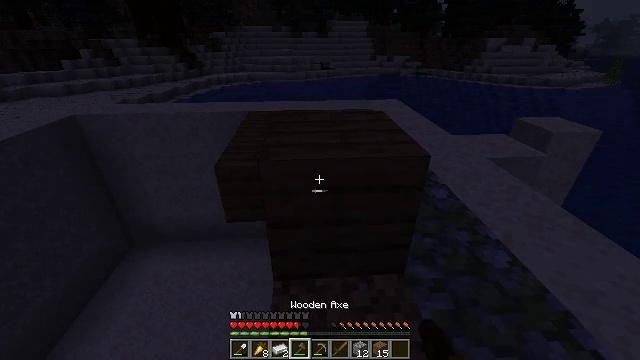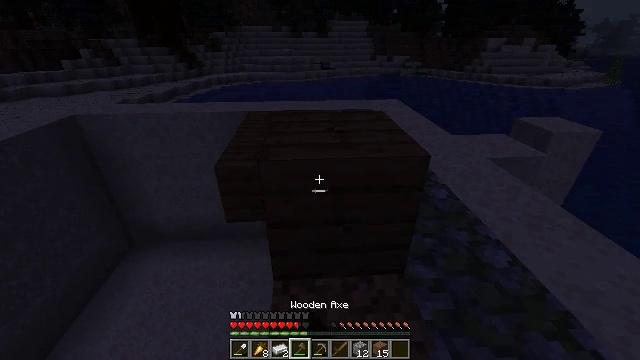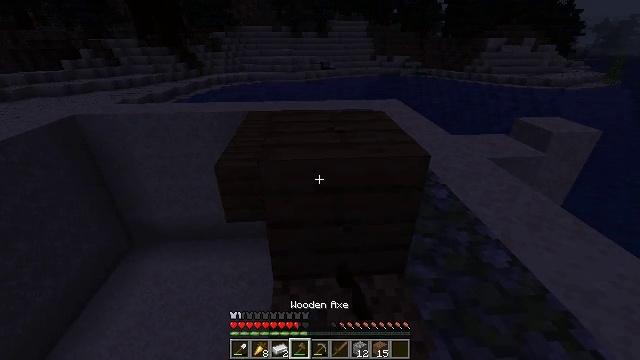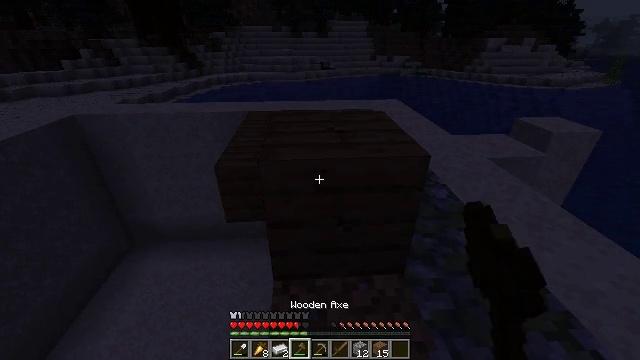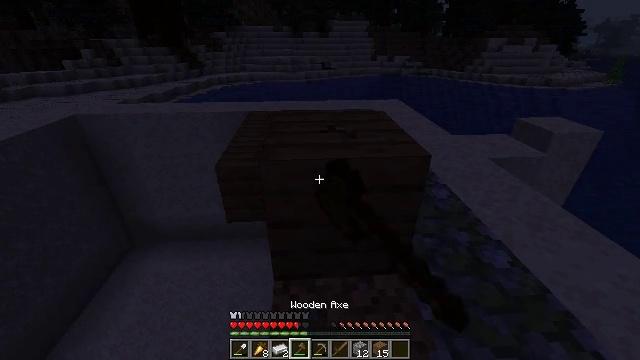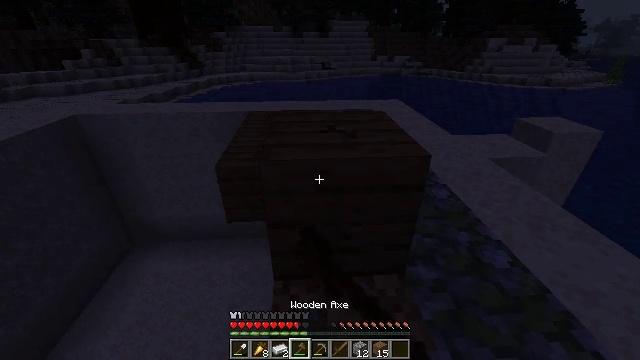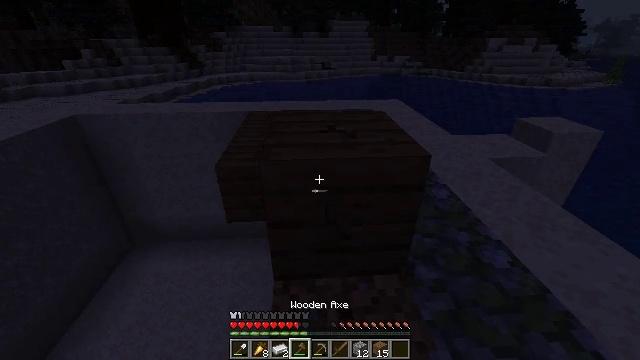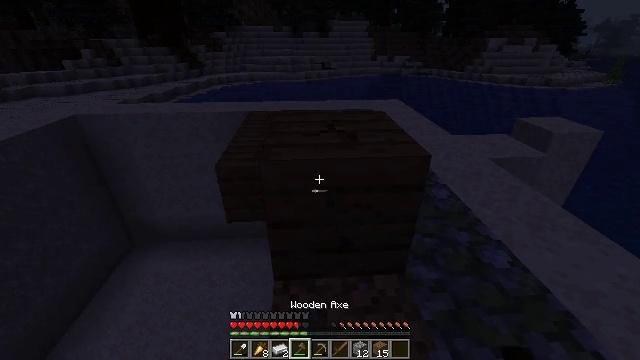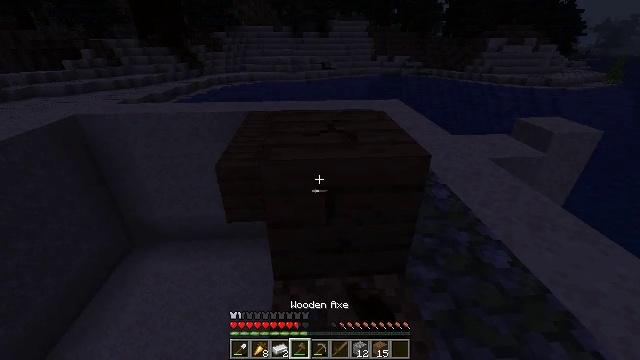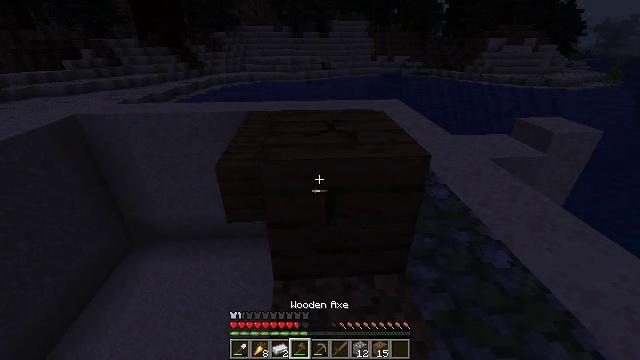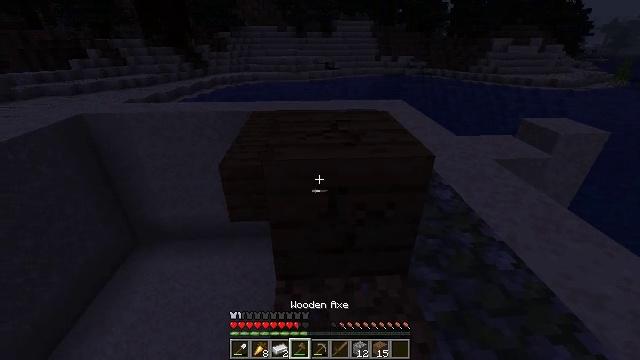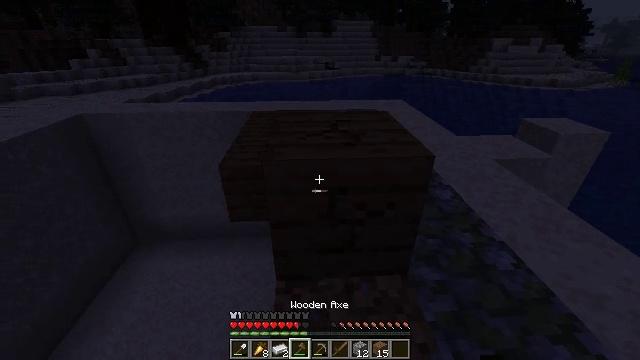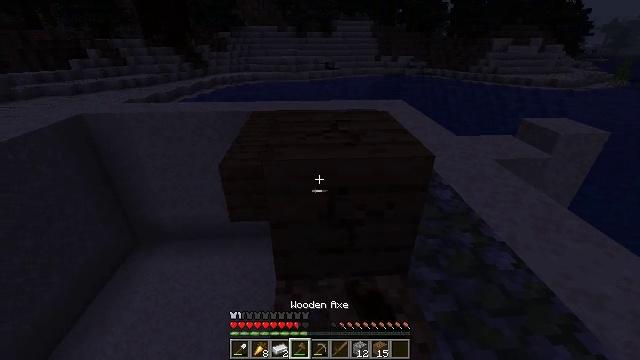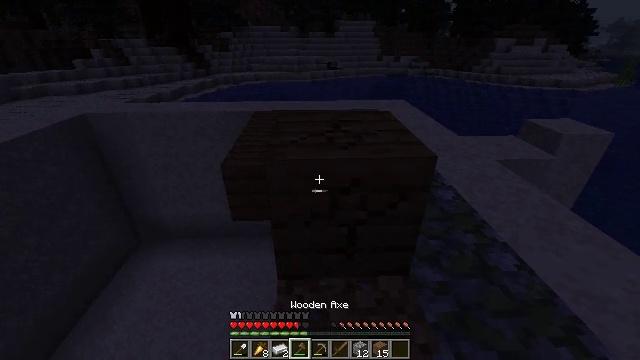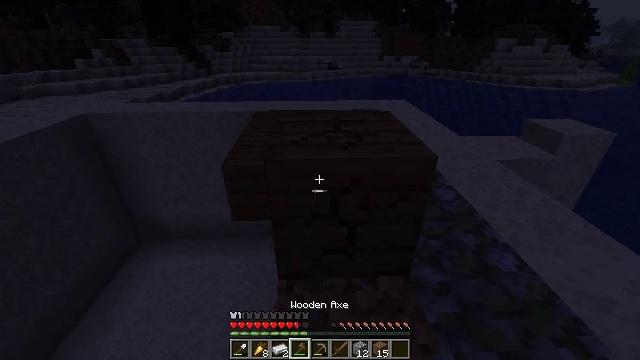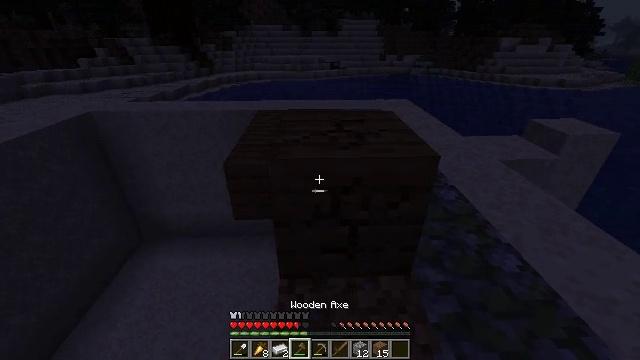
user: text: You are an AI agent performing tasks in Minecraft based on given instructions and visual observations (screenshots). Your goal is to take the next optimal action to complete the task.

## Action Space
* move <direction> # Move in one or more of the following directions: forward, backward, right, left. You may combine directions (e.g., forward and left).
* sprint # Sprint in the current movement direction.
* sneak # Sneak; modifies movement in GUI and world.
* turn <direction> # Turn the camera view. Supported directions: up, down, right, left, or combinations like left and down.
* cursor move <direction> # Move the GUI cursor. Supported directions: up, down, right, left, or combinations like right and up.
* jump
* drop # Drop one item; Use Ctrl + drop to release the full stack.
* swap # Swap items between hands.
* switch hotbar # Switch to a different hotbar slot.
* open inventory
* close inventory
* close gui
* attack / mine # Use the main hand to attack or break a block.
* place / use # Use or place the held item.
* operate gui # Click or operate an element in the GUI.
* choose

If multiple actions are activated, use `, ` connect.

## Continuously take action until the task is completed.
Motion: motion action
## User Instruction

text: Collect spruce planks from an old building.
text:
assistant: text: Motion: attack / mine
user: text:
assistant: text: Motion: attack / mine
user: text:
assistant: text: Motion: attack / mine
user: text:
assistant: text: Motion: attack / mine
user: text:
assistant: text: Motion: attack / mine
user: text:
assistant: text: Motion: attack / mine
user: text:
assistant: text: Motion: attack / mine
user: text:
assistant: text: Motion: attack / mine
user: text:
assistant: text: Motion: attack / mine
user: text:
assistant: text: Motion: attack / mine
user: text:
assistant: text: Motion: attack / mine
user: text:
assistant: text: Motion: attack / mine
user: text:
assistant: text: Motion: attack / mine
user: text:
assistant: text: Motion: attack / mine
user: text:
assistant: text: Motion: attack / mine
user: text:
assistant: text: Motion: attack / mine
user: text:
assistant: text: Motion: attack / mine
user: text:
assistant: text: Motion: attack / mine
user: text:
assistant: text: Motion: attack / mine
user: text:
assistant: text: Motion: attack / mine
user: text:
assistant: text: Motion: attack / mine
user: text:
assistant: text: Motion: attack / mine
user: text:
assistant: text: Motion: move forward, attack / mine
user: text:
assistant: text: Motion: move forward
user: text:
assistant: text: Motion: move forward
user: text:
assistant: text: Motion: move forward, attack / mine
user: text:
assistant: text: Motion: move forward, attack / mine
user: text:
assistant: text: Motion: turn right and down, attack / mine
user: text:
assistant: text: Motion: turn right and down, attack / mine
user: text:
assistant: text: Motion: turn right and down, attack / mine